Field crop: maize
Growth stage: 2
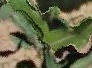
Species: maize